Question: the following project is working locally (I built it using create-react-app) but when moved it to codepen it's not working and it's driving me crazy (it's giving me a vague error in the console 'Uncaught ReferenceError: require is not defined'), any help would be appreciated:
<URL>
here's the code as suggested by SOF editor:
'''
import {Paper, Typography} from 'material-ui/core';
let styles = {
leftStyles : {
marginTop: '1vh',
marginLeft: '1vw',
width: '48vw',
minHeight: '93.5vh',
maxHeight: '93.5vh'
},
rightStyles:
{
marginTop: '1vh',
marginLeft: '1vw',
width: '48vw',
minHeight: '93.5vh',
maxHeight: '93.5vh',
overflowY: 'auto'
}
class RightPane extends React.Component {
constructor(props) {
super(props);
}
getMarkdownText(markedText) {
let rawMarkup = marked(markedText, { sanitize: true });
return { __html: rawMarkup };
}
render() {
return (
<div>
<Paper style={styles.rightStyles} elevation={1}>
<Typography variant="h5" component="h3">
Markdown Preview goes here:
</Typography>
<div id="preview" dangerouslySetInnerHTML={this.getMarkdownText(this.props.text)} />
</Paper>
</div>
)
}
}
let LeftPane = ({ onTextChange, text }) => (
<div>
<Paper style={styles.leftStyles} elevation={1}>
<Typography variant="h5" component="h3">
Right Markdown Here:
</Typography>
<Editor text={text} onChange={onTextChange} />
</Paper>
</div>
)
class App extends React.Component {
state = {
text: "# This is a heading 1
## This is a heading 2
My favorite search engine is <URL> is a better choice.
'class Cool extends React.Component'
'''
import React from 'react';
import { Paper, Typography } from '@material-ui/core';
import marked from 'marked';
'''
* This is the first list item.
* Here's the second list item.
> A blockquote would look great below the second list item.

I just love **React.js**."
}
handleTextChange = (event) => {
let text = event.target.value;
console.log(text);
this.setState({
text: text
})
}
render() {
return (
<div className="container">
<LeftPane text={this.state.text} onTextChange={this.handleTextChange}/>
<RightPane text={this.state.text}/>
</div>
);
}
}
ReactDOM.render(
<React.StrictMode>
<App />
</React.StrictMode>,
document.getElementById('root')
);
'''
I have babel preprocessor and all libraries included as you can see in the codepen.
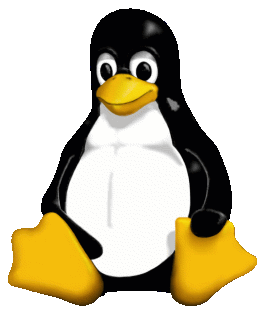
Answer: In order to use Material-UI in CodePen you just simply add UMD file you can find it here: <URL>
And you can use it like this:
'const {Typography} = MaterialUI'
There is a full example here:
<URL>